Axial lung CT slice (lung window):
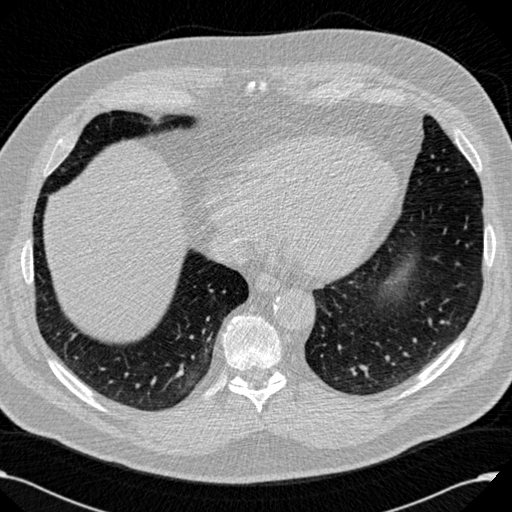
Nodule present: no